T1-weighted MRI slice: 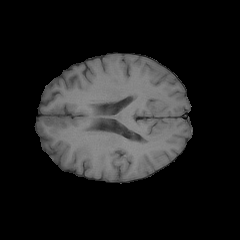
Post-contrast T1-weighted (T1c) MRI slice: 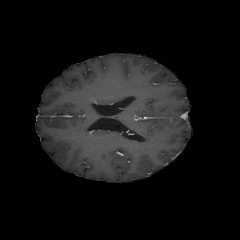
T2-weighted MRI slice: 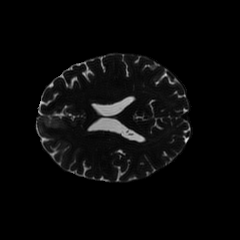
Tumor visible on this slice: yes